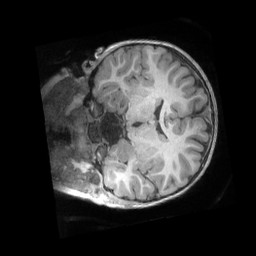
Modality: T1w
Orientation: coronal
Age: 4
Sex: male
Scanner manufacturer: siemens
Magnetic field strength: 3 T
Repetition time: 2.53 s
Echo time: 0.00164 s